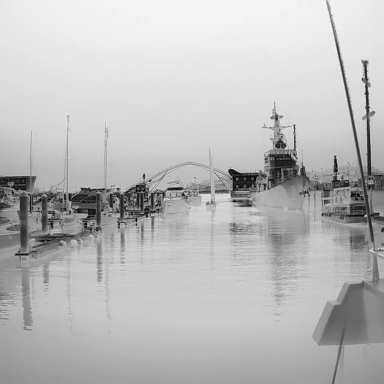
There are nine objects shown in the infrared image, including four sailboats, three canoes, a container_ship, and a warship.